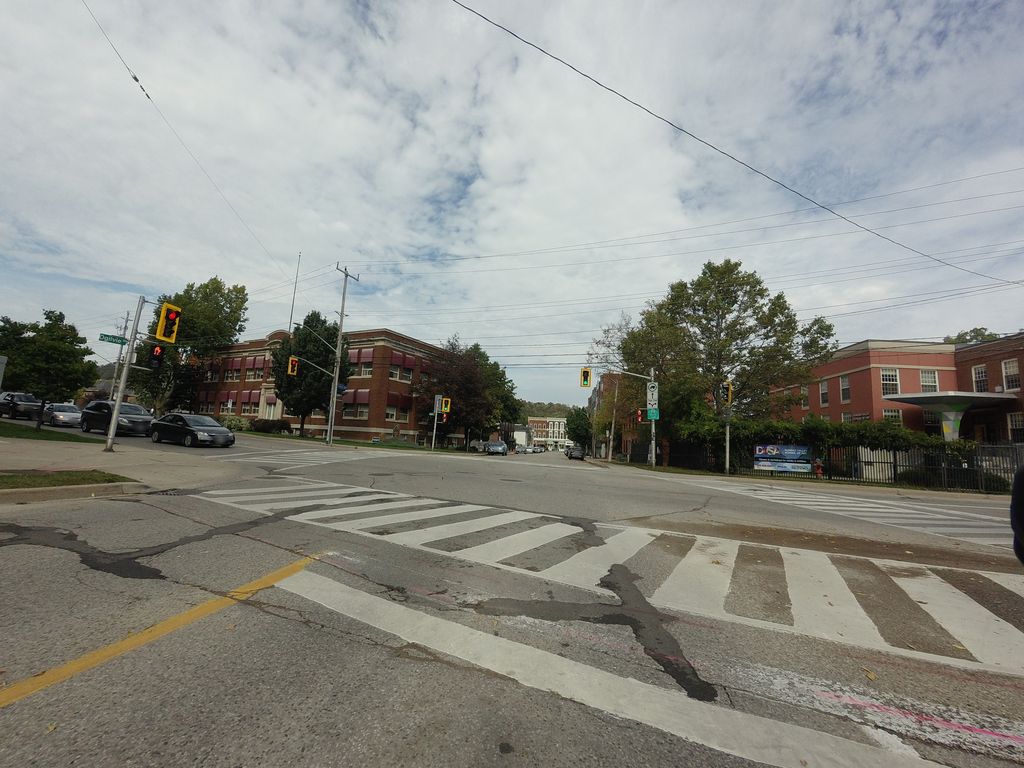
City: hamilton